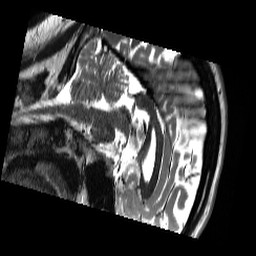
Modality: T2w
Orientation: sagittal
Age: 21
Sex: male
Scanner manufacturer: siemens
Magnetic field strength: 3 T
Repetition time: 13.52 s
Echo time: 0.088 s